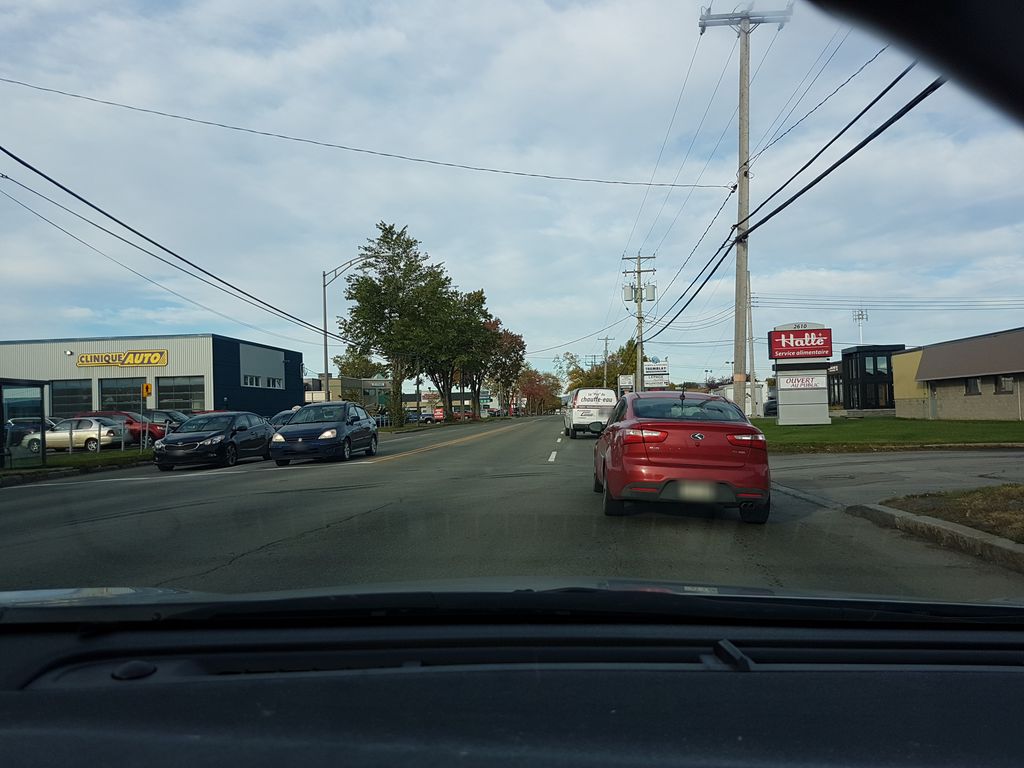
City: quebec_city